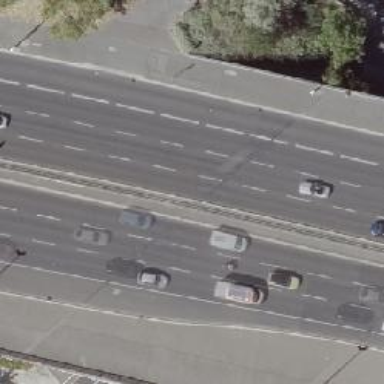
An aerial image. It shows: Primary highway bridge with asphalt surface. It is dual carriageway with shared busway on the right for cycling.